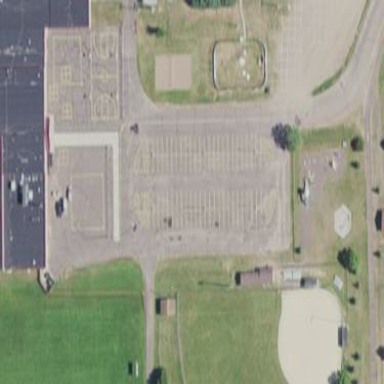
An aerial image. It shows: Parking area with surface.